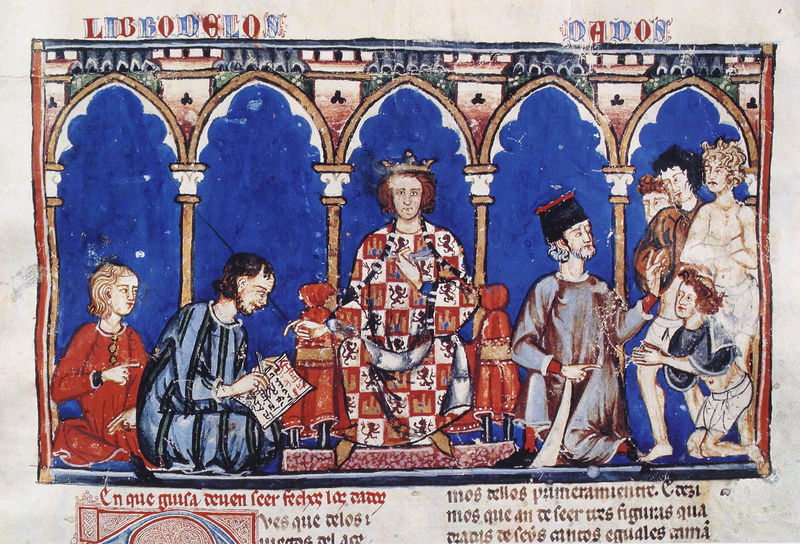
Titel: Libro de Ajedrez, Dados y Tablas, von Alfonso X
Institution: Escorial, Real Biblioteca de San Lorenzo
Schlagwörter: blau, mann, säule, säulen, muster, gericht, architektur, diener, mantel, personen, krone, pferd, schrift, bogen, kaiser, könig, thron, lesen, bögen, buch, illustration, text, herrscher, arkaden, schreiben, mittelalter, wächter, masswerk, latein, lateinisch, dreipass, buchmalerei, akarden, fünfpass, evangelium, friedrich ii, 1400, liber, 1000, löwenherz, buchhandschrift